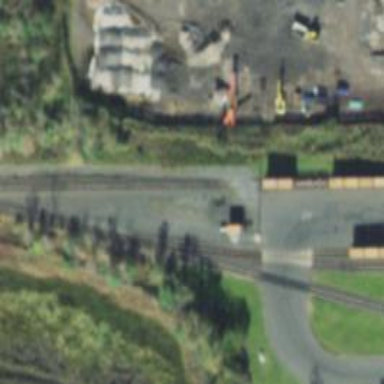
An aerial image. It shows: Railway spur service.